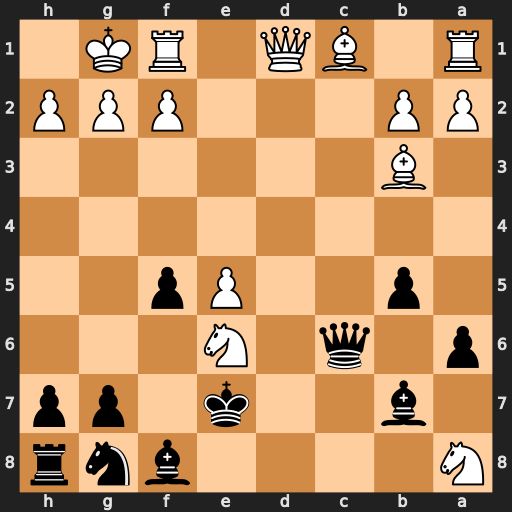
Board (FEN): N4bnr/1b2k1pp/p1q1N3/1p2Pp2/8/1B6/PP3PPP/R1BQ1RK1
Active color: b
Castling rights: -
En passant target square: -
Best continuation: Qxg2#